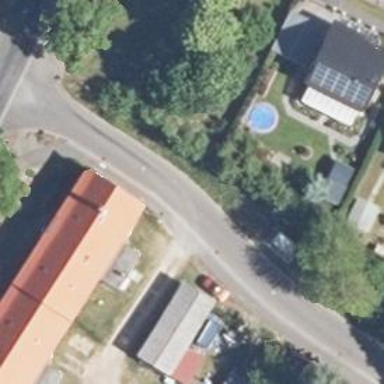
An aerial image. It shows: Residential road with asphalt surface. There is cycle track and the sidewalk also has asphalt surface.